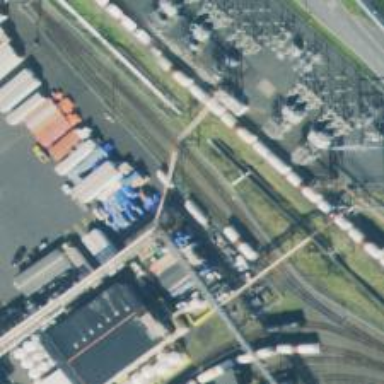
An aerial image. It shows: Railway siding for service.